Field crop: maize
Growth stage: 2
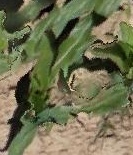
Species: maize